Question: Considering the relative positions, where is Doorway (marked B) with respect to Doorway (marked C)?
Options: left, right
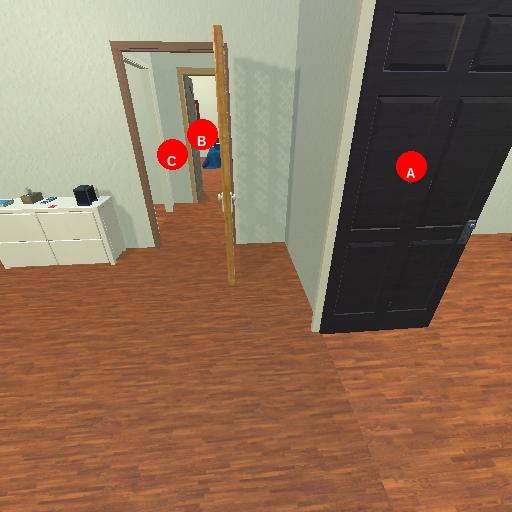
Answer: left